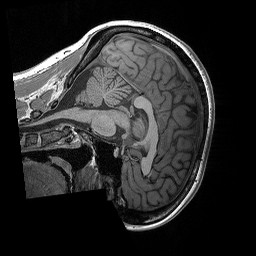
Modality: T1w
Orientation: sagittal
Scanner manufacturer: siemens
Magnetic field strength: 3 T
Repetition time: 2.3 s
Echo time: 0.00298 s